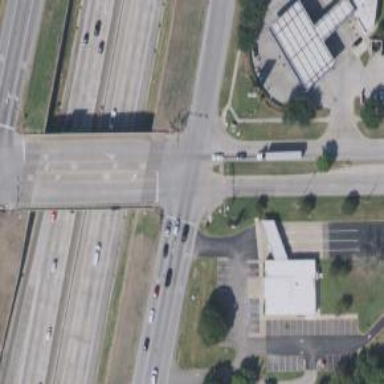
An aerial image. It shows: Tertiary road passing over bridge.